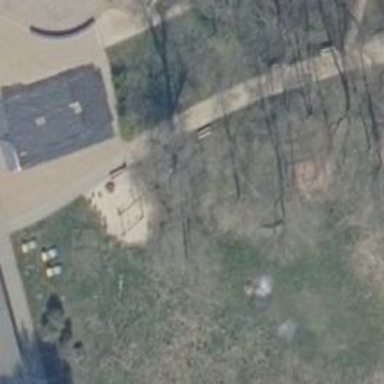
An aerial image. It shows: Playground with swings.